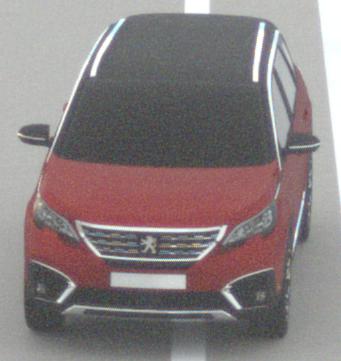
Make: Peugeot
Model: 5008 1.2 PureTech 130 Active
Detailed model: 5008 (II) (03/17 - 09/20)
Model produced from: 2017/03
Model produced until: 2018/07
Doors: 5
Color: red
Road condition: dry road
Daytime: morning or afternoon
Contrast: low contrast